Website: apple
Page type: address-validator
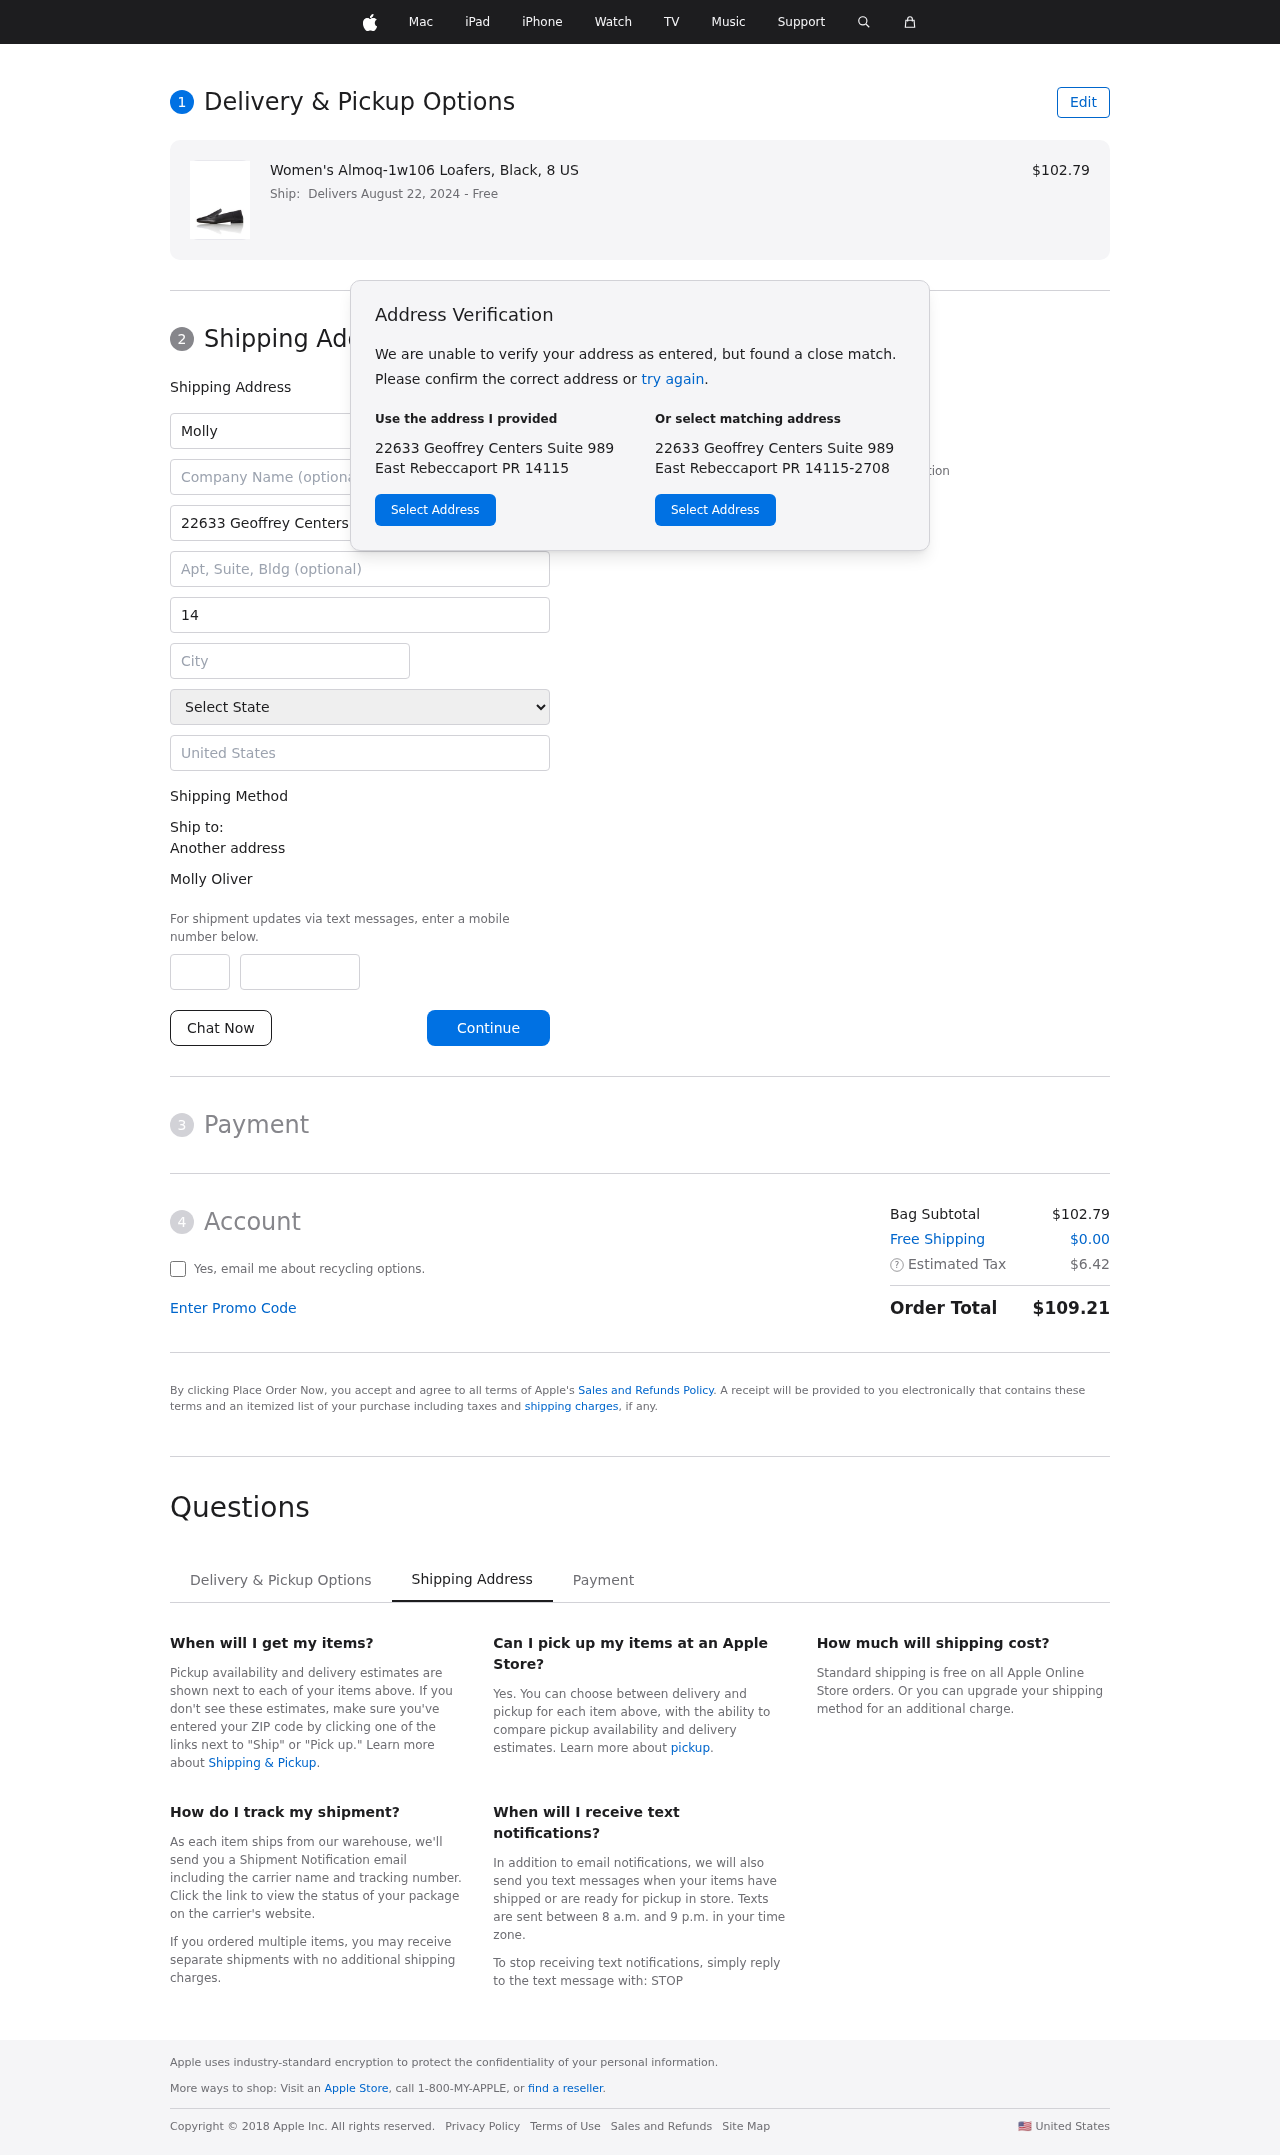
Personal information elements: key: PII_CITY
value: East Rebeccaport
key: PII_COUNTRY
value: United States
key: PII_FIRSTNAME
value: Molly
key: PII_FULLNAME
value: Molly Oliver
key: PII_LASTNAME
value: Oliver
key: PII_PHONE_AREA
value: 947
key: PII_PHONE_SUFFIX
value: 0227
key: PII_POSTCODE
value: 14115
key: PII_STATE
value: PR
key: PII_STREET
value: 22633 Geoffrey Centers Suite 989
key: PII_CITY_STATE_ZIP
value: East Rebeccaport PR 14115
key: PII_STATE_ABBR
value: PR
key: PII_POSTCODE_FULL
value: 14115
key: PII_POSTCODE_NUMERIC
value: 14115
Product elements: key: PRODUCT1_NAME
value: Women's Almoq-1w106 Loafers, Black, 8 US
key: PRODUCT1_PRICE
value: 102.79
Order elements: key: ORDER_DELIVERY_DATE
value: Delivers August 22, 2024
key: ORDER_SUBTOTAL
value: $102.79
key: ORDER_SHIPPING_COST
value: $0.00
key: ORDER_TAX
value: $6.42
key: ORDER_TOTAL
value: $109.21